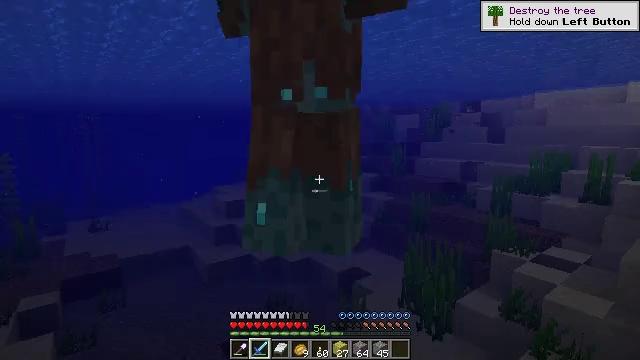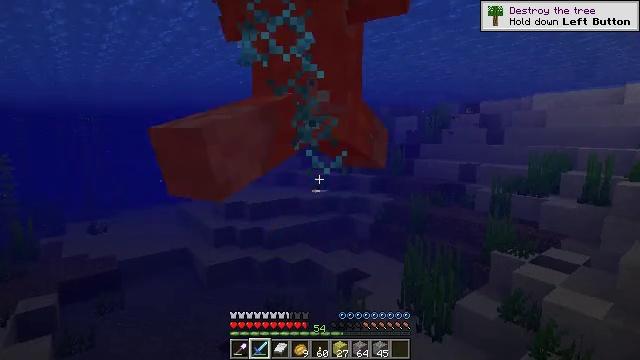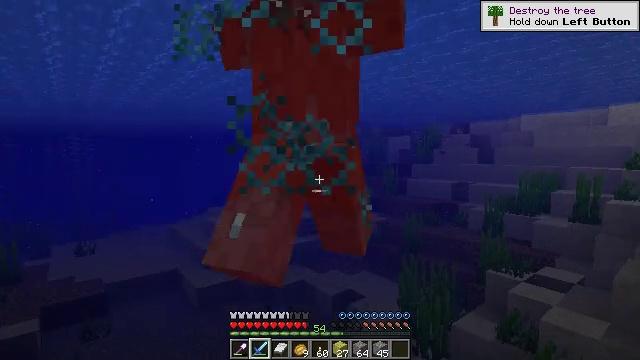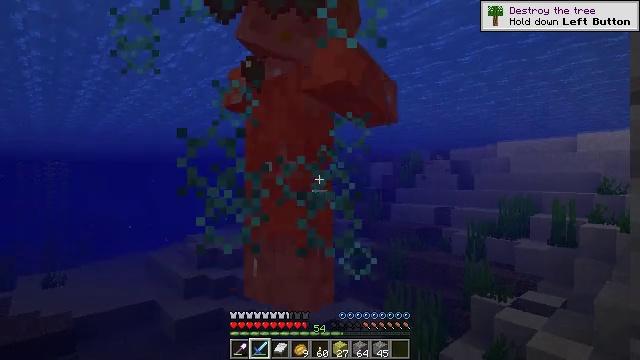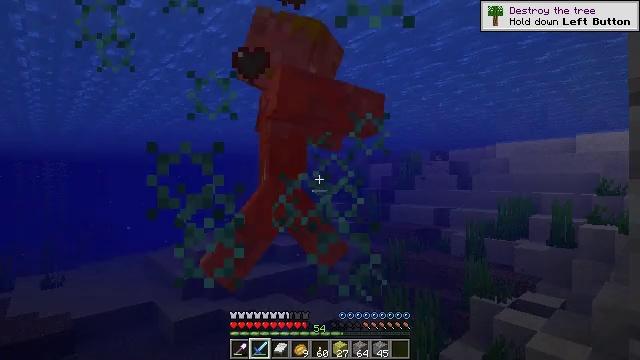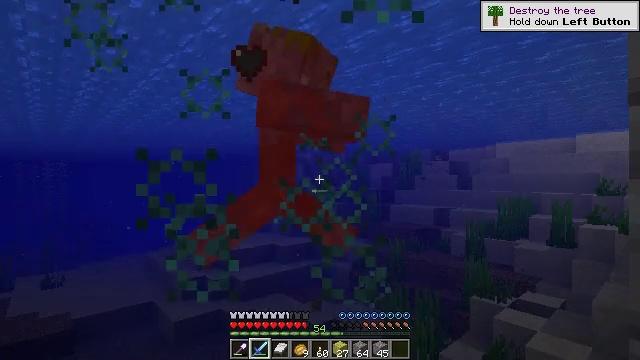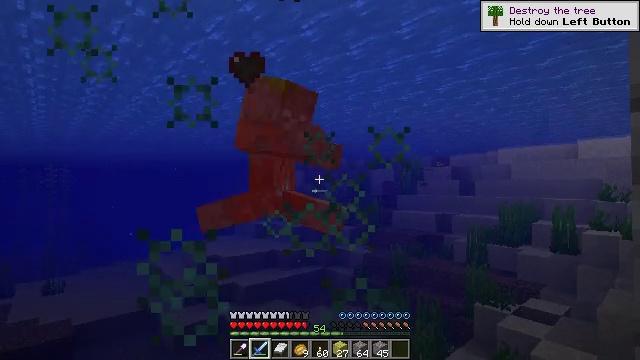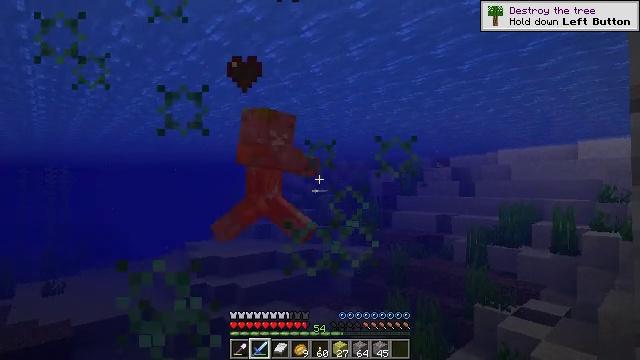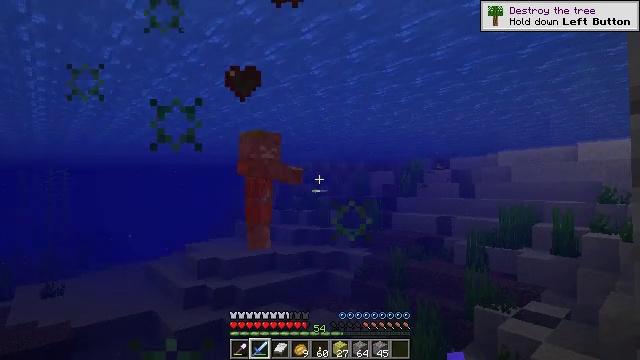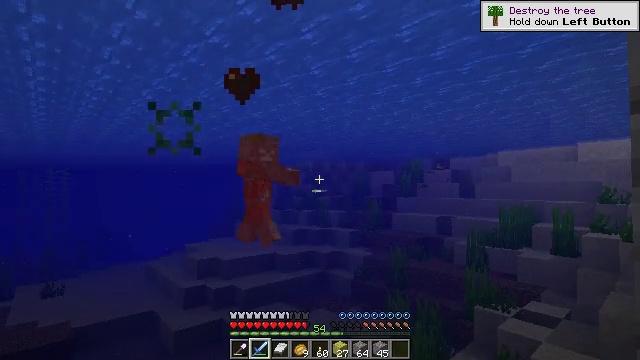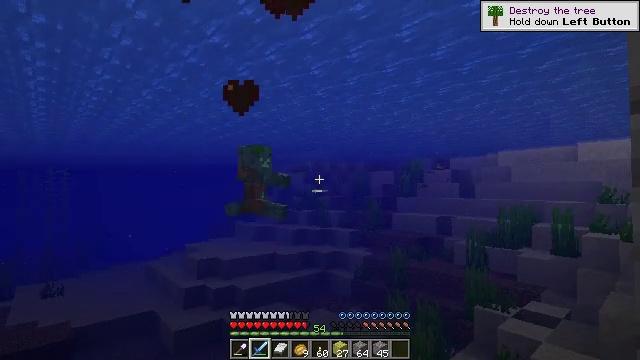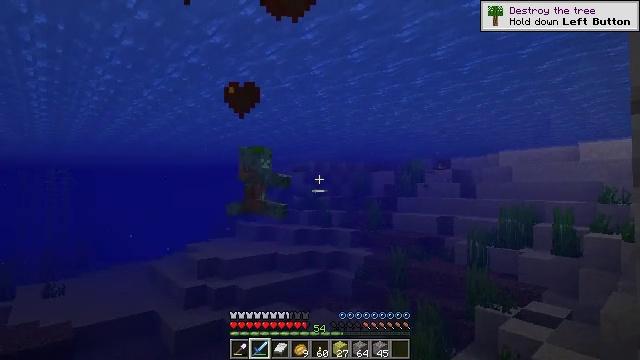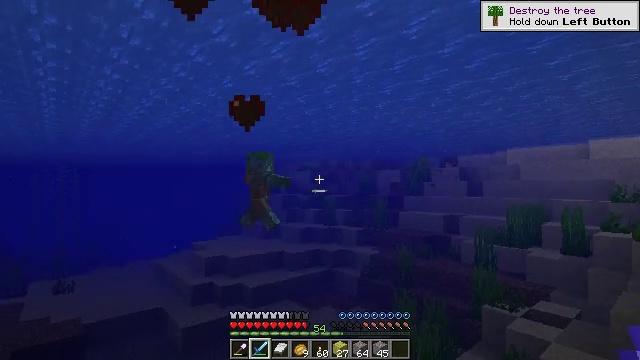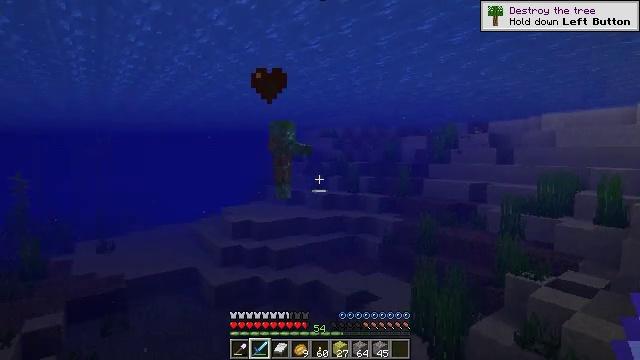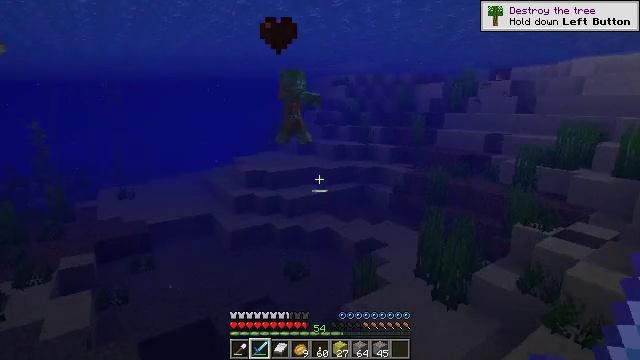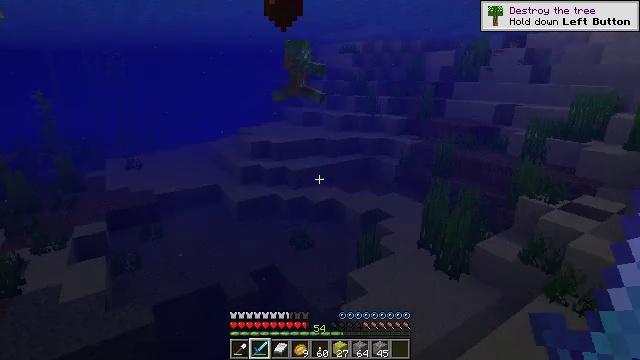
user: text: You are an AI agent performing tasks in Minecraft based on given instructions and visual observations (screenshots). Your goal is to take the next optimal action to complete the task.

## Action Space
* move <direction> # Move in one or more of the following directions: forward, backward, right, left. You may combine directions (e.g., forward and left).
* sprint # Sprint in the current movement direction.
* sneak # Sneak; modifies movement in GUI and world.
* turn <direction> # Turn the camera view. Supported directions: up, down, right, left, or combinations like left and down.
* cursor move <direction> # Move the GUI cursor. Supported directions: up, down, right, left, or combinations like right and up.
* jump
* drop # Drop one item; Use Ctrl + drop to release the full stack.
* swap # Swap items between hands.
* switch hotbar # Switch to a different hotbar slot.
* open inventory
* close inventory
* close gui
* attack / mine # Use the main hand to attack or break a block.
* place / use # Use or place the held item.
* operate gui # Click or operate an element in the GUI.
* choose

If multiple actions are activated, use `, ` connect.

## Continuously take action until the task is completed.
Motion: motion action
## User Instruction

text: Hunt the drowned.
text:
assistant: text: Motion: no_op
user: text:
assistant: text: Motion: turn right and up
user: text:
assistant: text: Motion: turn right and up, attack / mine
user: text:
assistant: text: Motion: attack / mine
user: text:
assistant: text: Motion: attack / mine
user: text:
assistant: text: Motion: turn up
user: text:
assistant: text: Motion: no_op
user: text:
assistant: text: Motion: no_op
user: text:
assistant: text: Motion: no_op
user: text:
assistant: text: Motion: no_op
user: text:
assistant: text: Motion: no_op
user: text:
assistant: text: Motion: turn left
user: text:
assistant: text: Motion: turn left and down
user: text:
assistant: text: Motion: turn left and down
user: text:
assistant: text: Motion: move forward, turn left and down
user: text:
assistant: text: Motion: move forward, turn down
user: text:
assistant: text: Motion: move forward
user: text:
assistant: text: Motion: move forward
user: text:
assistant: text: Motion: move forward, turn left and up
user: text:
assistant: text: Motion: move forward, turn up
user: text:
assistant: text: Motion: move forward, turn up
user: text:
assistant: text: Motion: move forward
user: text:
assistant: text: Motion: move forward
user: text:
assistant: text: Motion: move forward
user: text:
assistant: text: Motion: move forward
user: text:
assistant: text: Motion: move forward
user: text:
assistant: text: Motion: move forward
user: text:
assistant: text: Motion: move forward, sneak
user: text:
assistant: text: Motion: move forward, sneak
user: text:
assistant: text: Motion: move forward, sneak, turn up